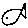
Label: fish